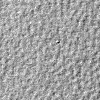
Atmospheric dust classification: not_dusty